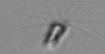
Label: Calciopappus